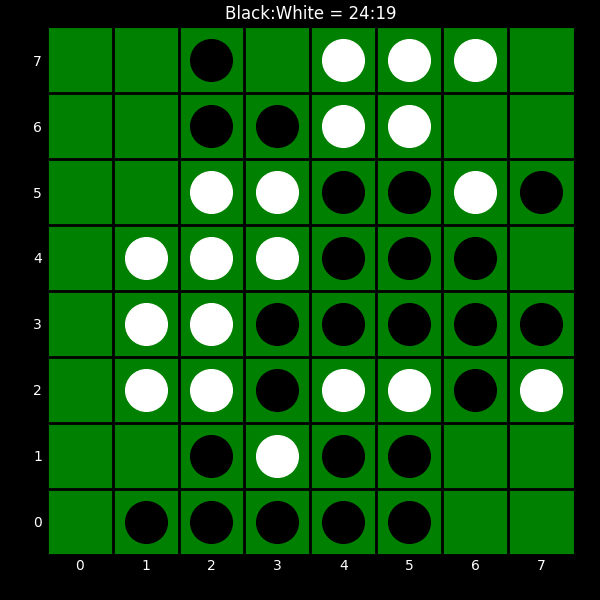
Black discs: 24
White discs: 19